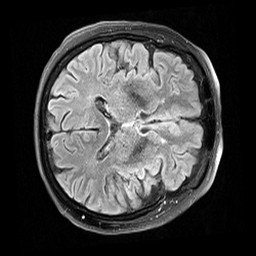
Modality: FLAIR
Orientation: axial
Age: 72
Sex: female
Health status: healthy
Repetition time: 12 s
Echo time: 0.095 s